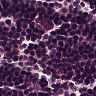
Metastatic tissue present: no